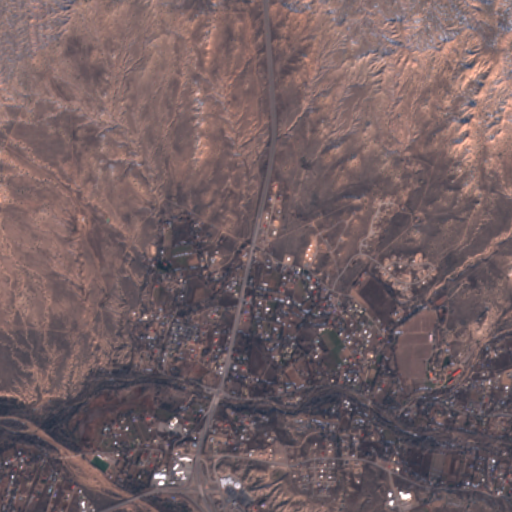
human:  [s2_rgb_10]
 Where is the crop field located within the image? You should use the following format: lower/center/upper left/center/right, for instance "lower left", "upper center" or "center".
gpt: The crop field is located in the lower right of the image.
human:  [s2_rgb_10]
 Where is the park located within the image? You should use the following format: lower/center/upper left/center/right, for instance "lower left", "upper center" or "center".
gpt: The park is located in the lower of the image.
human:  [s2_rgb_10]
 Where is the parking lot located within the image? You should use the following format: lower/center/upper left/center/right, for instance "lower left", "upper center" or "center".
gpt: The parking lot is located in the lower of the image.
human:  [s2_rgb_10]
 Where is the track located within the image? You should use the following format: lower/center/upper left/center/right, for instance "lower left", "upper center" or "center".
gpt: The track is located in the lower right of the image.
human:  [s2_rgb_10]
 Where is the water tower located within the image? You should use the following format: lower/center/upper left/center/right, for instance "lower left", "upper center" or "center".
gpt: The water tower is located in the center right of the image.
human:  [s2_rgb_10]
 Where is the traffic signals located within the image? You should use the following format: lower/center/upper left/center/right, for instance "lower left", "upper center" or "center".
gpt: The traffic signals is located in the lower center of the image.
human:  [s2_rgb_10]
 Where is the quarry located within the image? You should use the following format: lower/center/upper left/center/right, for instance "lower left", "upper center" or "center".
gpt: There is no quarry in the image.